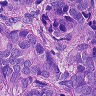
Metastatic tissue present: yes